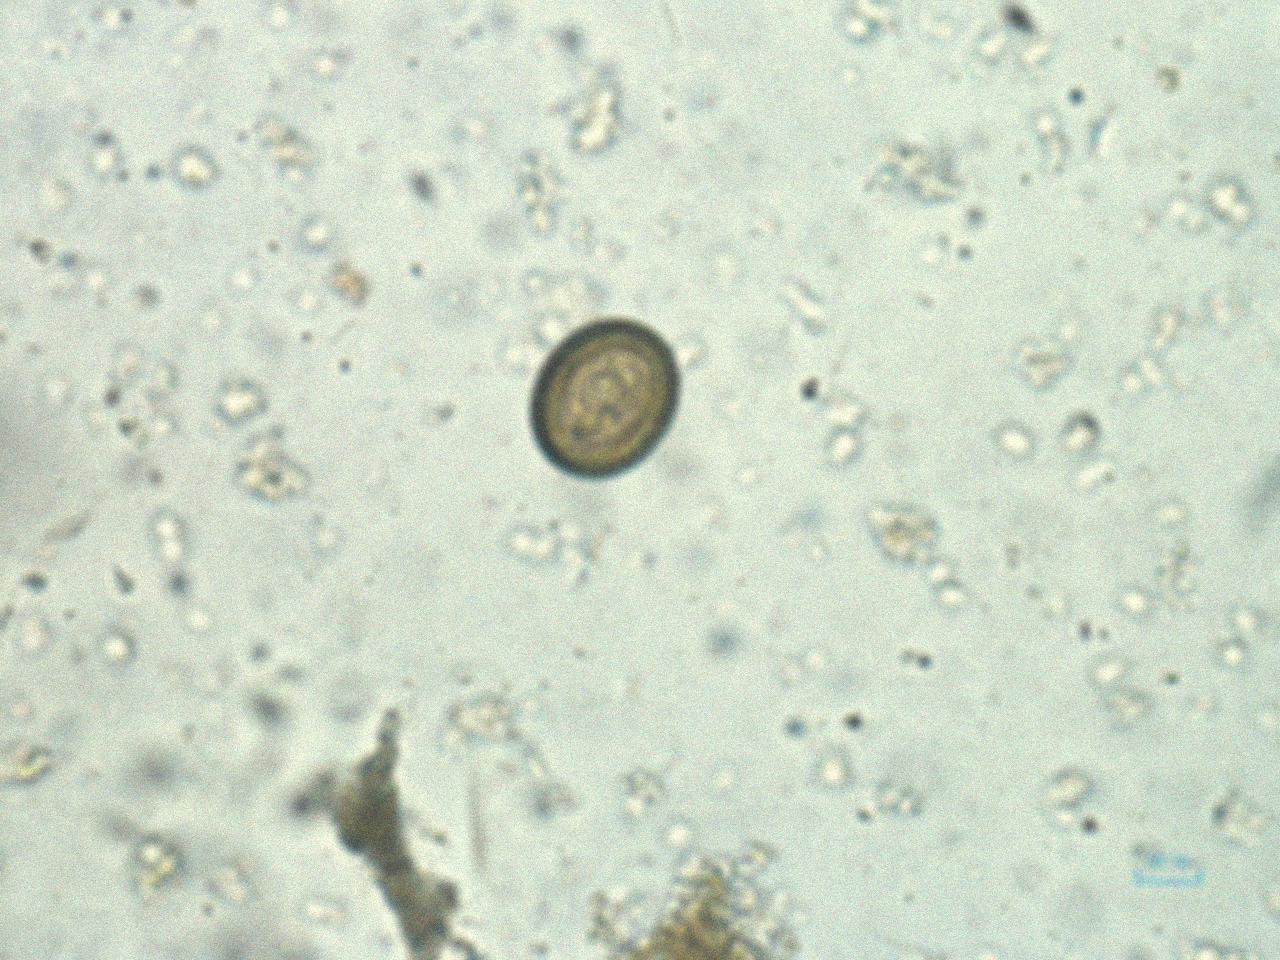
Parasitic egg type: Taenia spp. egg